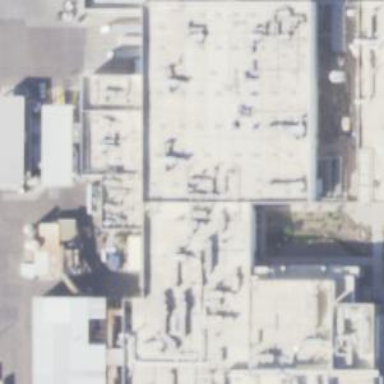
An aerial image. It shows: Electrical shop housed in building.